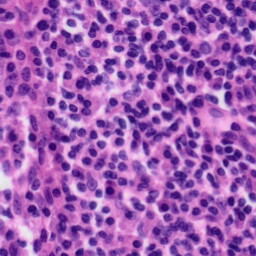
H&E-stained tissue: Tonsil